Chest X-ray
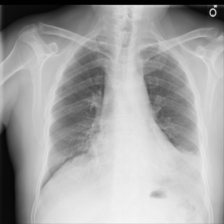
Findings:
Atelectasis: positive
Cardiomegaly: negative
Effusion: negative
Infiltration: negative
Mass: negative
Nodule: negative
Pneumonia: negative
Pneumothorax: negative
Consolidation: negative
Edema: negative
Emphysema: negative
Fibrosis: negative
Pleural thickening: negative
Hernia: negative